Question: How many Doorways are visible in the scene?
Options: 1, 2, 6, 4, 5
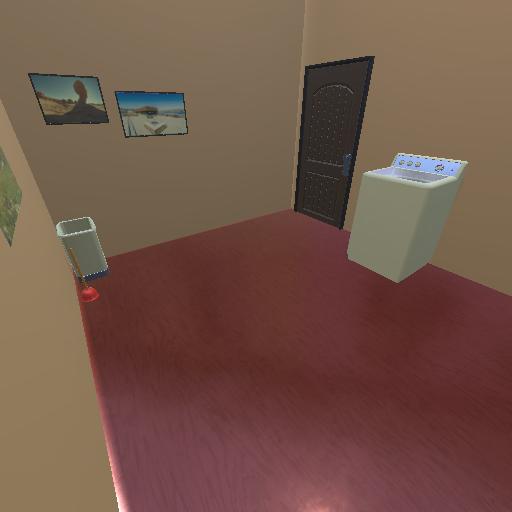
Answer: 1